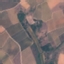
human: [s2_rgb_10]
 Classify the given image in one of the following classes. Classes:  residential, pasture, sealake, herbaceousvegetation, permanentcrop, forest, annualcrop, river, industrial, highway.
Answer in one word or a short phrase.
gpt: PermanentCrop